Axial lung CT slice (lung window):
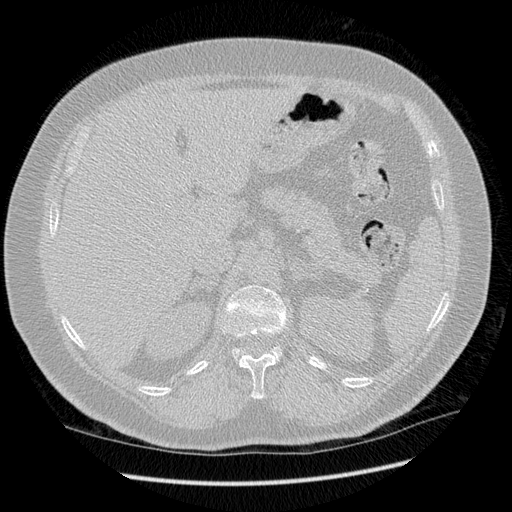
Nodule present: no